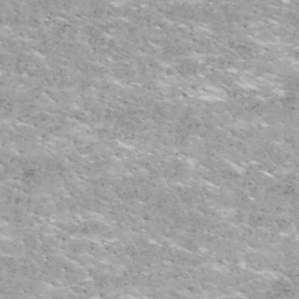
Label: frost